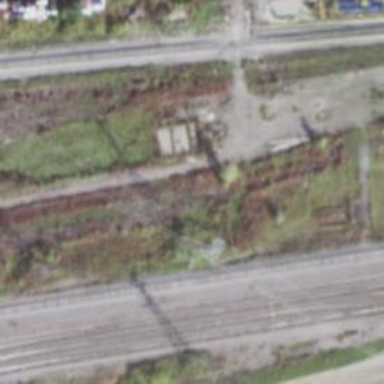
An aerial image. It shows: Abandoned railway.